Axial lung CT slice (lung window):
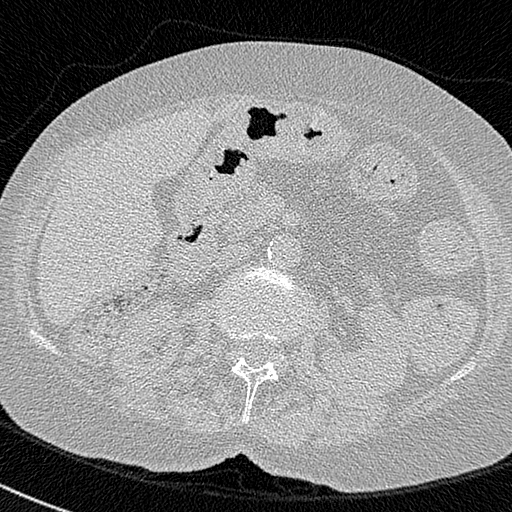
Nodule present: no